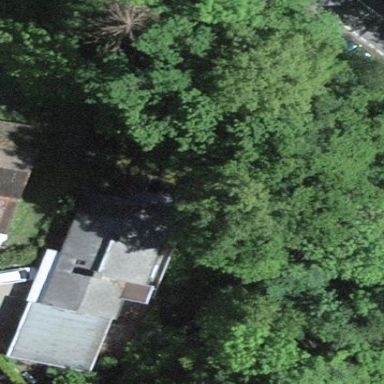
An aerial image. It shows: Forest area.